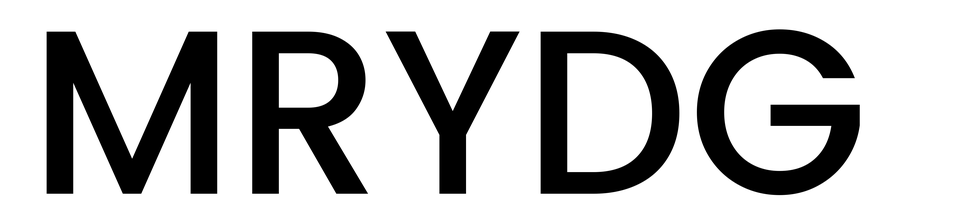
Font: Poppins-Medium